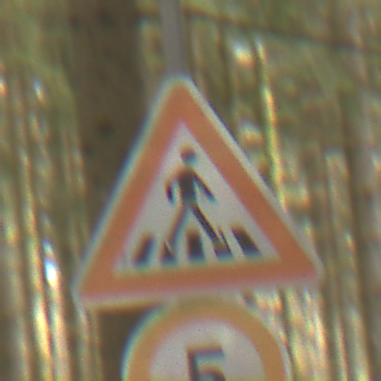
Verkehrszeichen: FussgaengerueberwegLinks
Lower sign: Geschwindigkeit5
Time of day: MorningAfternoon
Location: Outdoor (Nature)
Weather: Overcast
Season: Winter
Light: Natural